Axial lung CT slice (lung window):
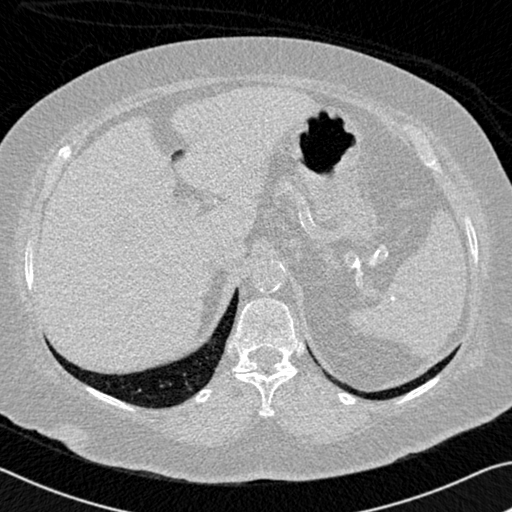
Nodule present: no